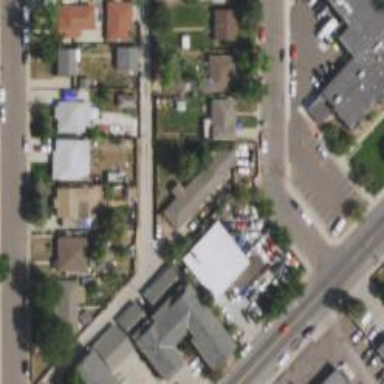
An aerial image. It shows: Alley classified as service road.